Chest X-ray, PA view. Patient: 38 years old, sex F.
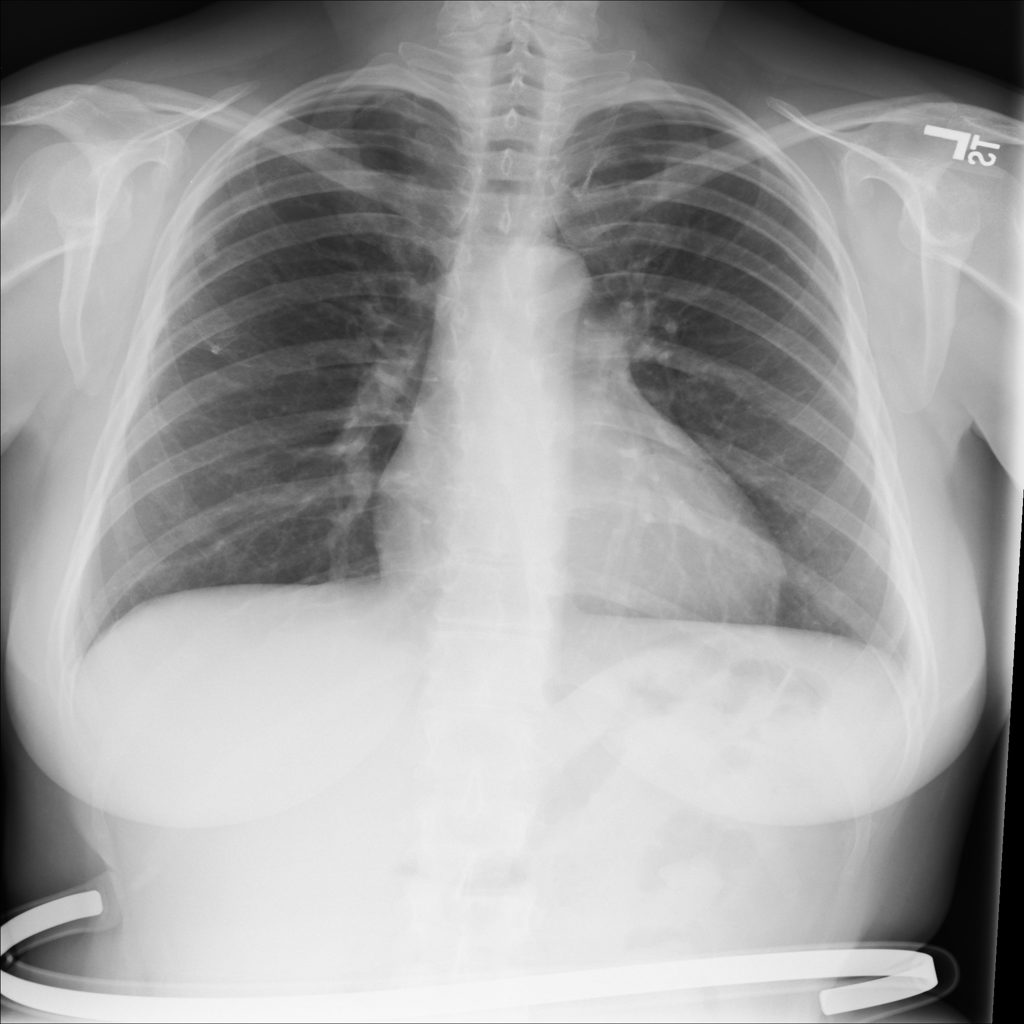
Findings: No Finding